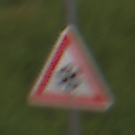
Verkehrszeichen: SchneeOderEisglaette
Umgebung: Outdoor, RoadRail
Tageszeit: Midday
Wetter: PartlyCloudy
Licht: Natural
Jahreszeit: NotSpecified
Kontrast: HighContrast